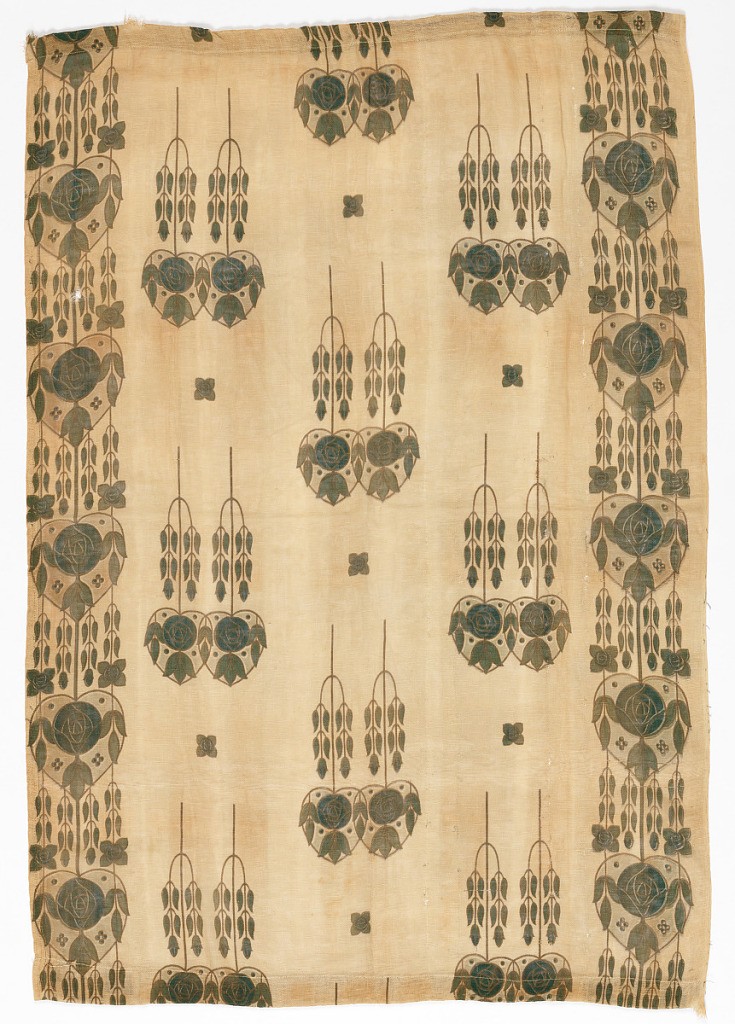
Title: Curtain
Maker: Unknown
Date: ca. 1905
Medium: cotton Technique: printed on plain weave
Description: Scrim-style curtain panel in dark green and ochre. Leafy pendants have heart-shaped compartments containing floral forms.